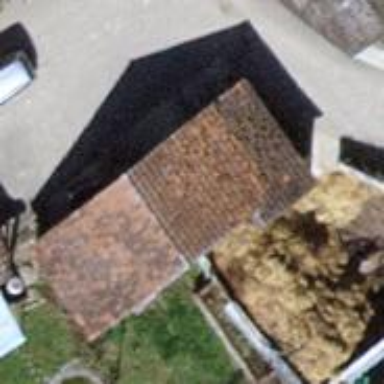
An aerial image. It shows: Farm auxiliary building with gabled roof.